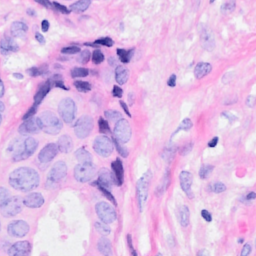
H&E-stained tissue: Breast